Question: I am trying to convert a series of images to avi using matlab. The code is shown below.
aviobj = avifile(navi);
aviobj.Quality = 100;
%aviobj.Fps = 25;
aviobj.compression='None';
cola=0:1/255:1;
cola=[cola;cola;cola];%% grey scale image
cola=cola';
aviobj.colormap=cola;
for i=pfrom:pto
'''
strImgName=Files(i).name;
adata=imread(strImgName);
figure;
imshow(adata); % the loading image seems good
aviobj = addframe(aviobj,uint8(adata));
'''
end
aviobj=close(aviobj);
The resulting avi is strange. I attached one image and one frame of the avi as follows. What is the problem?

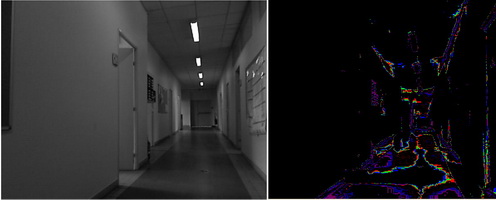
Answer: I believe it is has something to do with the colormap. 'imread' returns an m*n*3 image, so no colormap is needed.
try to remove the line:
'''
aviobj.colormap=cola;
'''
and see what happens.